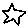
Label: star